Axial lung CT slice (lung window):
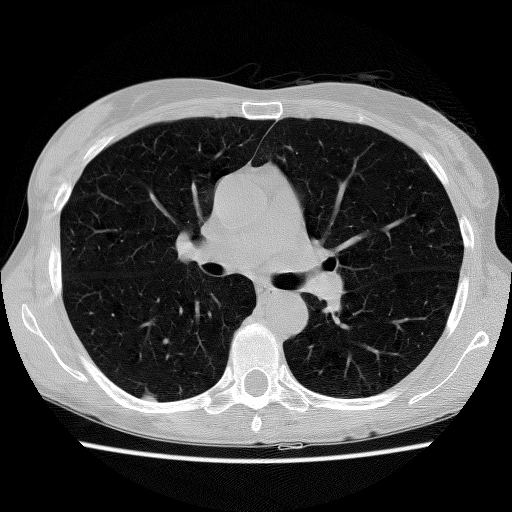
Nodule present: yes
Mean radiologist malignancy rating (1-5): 2